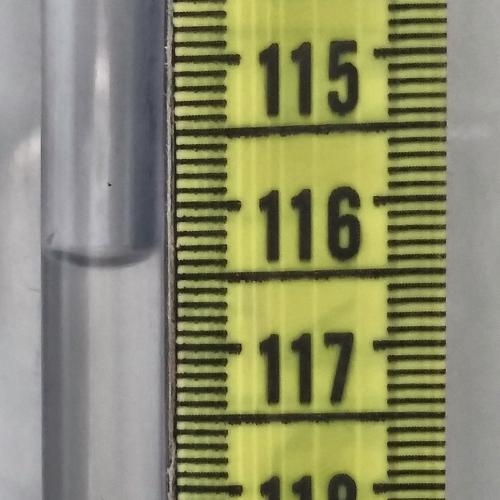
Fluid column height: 116.4 cm